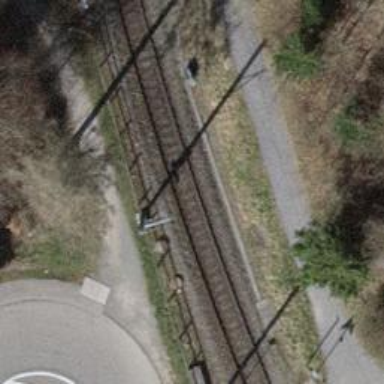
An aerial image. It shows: Single-track electrified railway with contact line.